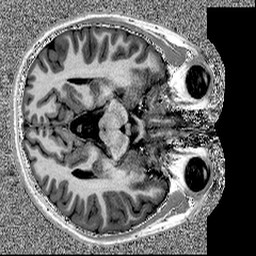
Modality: MP2RAGE
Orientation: axial
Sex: male